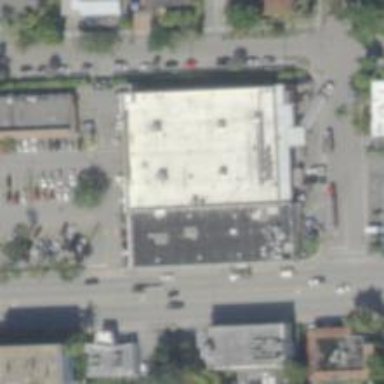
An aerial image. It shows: Supermarket.